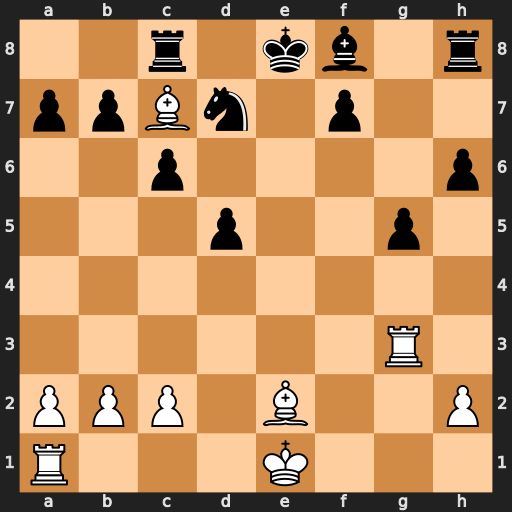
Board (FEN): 2r1kb1r/ppBn1p2/2p4p/3p2p1/8/6R1/PPP1B2P/R3K3
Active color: w
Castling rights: Qk
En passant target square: -
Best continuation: Re3+ Be7 Bd6